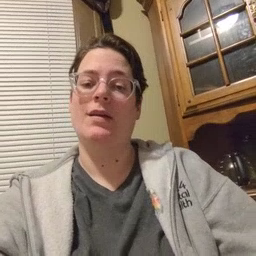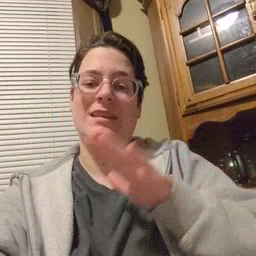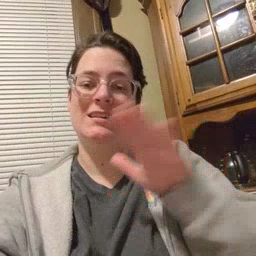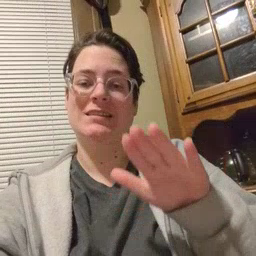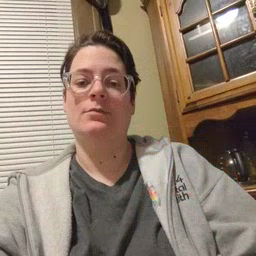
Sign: clean